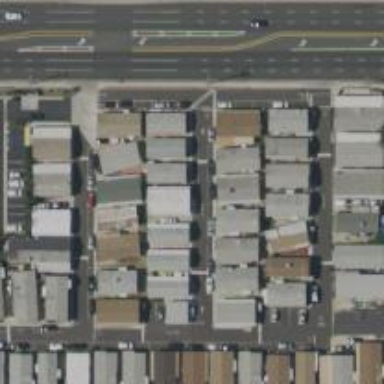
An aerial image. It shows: Residential area known as trailer park.